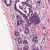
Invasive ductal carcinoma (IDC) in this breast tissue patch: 0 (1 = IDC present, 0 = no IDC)